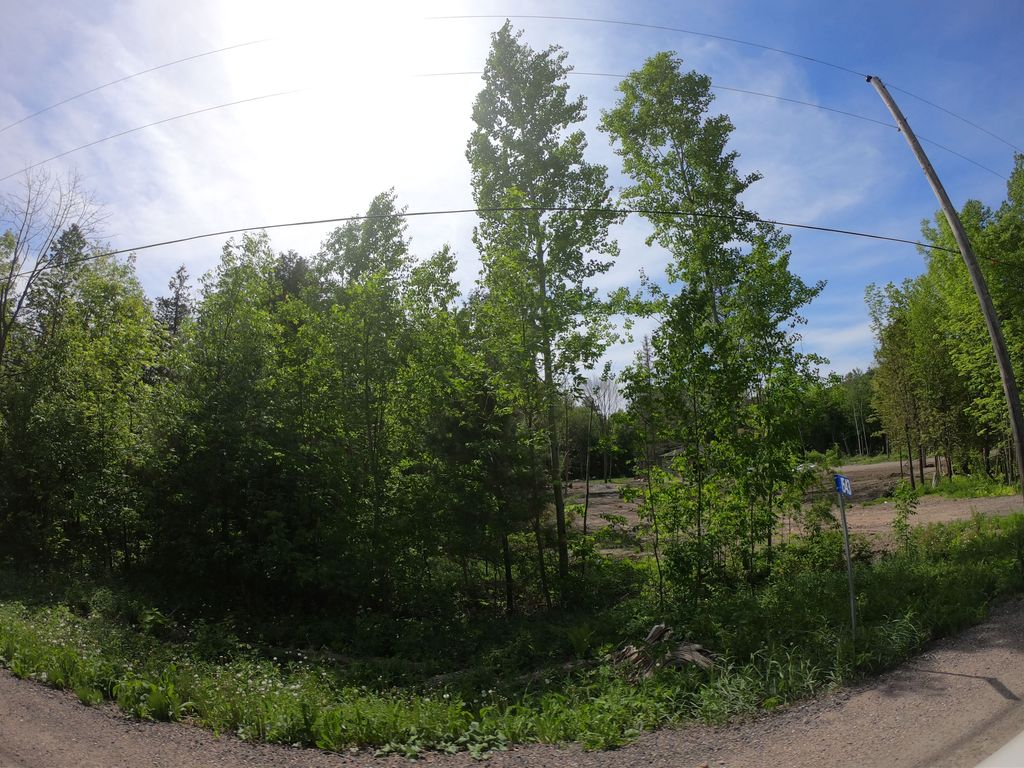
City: ottawa-gatineau